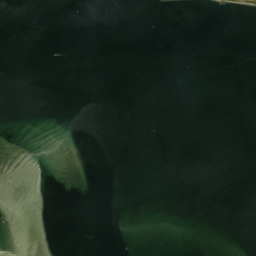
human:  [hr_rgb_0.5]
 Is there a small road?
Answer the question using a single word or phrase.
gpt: yes

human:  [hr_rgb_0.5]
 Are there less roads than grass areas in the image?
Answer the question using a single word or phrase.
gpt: yes

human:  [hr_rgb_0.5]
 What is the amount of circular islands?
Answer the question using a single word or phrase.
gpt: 0

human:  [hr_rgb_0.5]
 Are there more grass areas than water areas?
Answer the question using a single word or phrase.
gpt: yes

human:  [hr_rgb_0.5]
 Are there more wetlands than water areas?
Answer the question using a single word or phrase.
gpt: no

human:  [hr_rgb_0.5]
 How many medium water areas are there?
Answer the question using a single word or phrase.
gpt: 0

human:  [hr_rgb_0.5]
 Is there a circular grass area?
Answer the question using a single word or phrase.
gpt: no

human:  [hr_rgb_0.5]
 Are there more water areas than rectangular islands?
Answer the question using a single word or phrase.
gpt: yes

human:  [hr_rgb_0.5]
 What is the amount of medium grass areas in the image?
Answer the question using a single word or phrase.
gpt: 2

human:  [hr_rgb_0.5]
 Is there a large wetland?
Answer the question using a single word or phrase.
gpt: yes

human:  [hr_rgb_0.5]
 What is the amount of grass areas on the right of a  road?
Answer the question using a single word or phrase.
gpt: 6

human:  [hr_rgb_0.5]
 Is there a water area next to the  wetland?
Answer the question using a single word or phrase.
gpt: yes

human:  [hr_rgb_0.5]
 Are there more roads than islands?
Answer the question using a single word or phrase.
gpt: yes

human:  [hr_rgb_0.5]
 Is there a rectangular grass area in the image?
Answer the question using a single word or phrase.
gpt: no

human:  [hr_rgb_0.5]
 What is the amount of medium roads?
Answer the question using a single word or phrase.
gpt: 0

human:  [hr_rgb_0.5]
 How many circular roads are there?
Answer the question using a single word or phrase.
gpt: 0

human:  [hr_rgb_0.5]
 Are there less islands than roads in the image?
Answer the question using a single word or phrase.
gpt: yes

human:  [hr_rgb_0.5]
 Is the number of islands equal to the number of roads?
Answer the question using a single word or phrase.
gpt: no

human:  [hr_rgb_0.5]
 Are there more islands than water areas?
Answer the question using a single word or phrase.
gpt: no

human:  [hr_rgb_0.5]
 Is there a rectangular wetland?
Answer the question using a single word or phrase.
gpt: no

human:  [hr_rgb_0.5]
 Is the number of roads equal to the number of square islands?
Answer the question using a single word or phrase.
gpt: no

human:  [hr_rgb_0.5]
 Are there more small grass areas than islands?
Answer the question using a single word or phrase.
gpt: no

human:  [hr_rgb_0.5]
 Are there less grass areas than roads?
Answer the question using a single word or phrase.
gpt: no

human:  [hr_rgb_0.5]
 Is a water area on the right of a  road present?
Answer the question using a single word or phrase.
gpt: no

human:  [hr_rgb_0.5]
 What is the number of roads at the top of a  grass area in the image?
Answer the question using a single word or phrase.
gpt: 2

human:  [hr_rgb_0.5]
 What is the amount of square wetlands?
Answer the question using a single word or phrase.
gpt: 0

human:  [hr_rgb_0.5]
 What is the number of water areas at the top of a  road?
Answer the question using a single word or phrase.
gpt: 0

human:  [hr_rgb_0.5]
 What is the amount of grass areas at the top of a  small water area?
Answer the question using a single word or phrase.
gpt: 0

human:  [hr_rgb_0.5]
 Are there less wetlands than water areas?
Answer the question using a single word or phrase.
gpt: no

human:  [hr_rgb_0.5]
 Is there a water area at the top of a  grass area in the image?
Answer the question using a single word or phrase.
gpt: no

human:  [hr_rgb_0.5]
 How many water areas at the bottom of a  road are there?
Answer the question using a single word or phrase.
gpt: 0

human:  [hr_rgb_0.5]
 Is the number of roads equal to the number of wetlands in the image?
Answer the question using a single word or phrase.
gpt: no

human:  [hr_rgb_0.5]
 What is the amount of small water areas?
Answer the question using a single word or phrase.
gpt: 0

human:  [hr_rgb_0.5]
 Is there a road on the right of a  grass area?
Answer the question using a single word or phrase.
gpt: yes

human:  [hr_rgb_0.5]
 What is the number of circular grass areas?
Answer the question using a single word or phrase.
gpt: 0

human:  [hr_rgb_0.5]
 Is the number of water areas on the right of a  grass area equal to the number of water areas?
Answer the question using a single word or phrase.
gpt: no